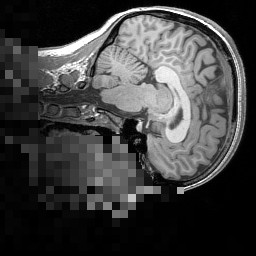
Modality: T1w
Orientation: sagittal
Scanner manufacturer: siemens
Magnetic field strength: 3 T
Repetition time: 1.5 s
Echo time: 0.00291 s